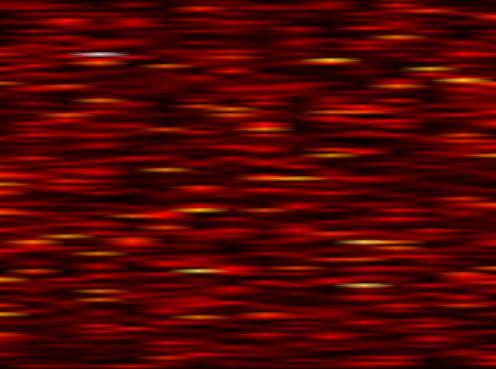
Label: FOFDM